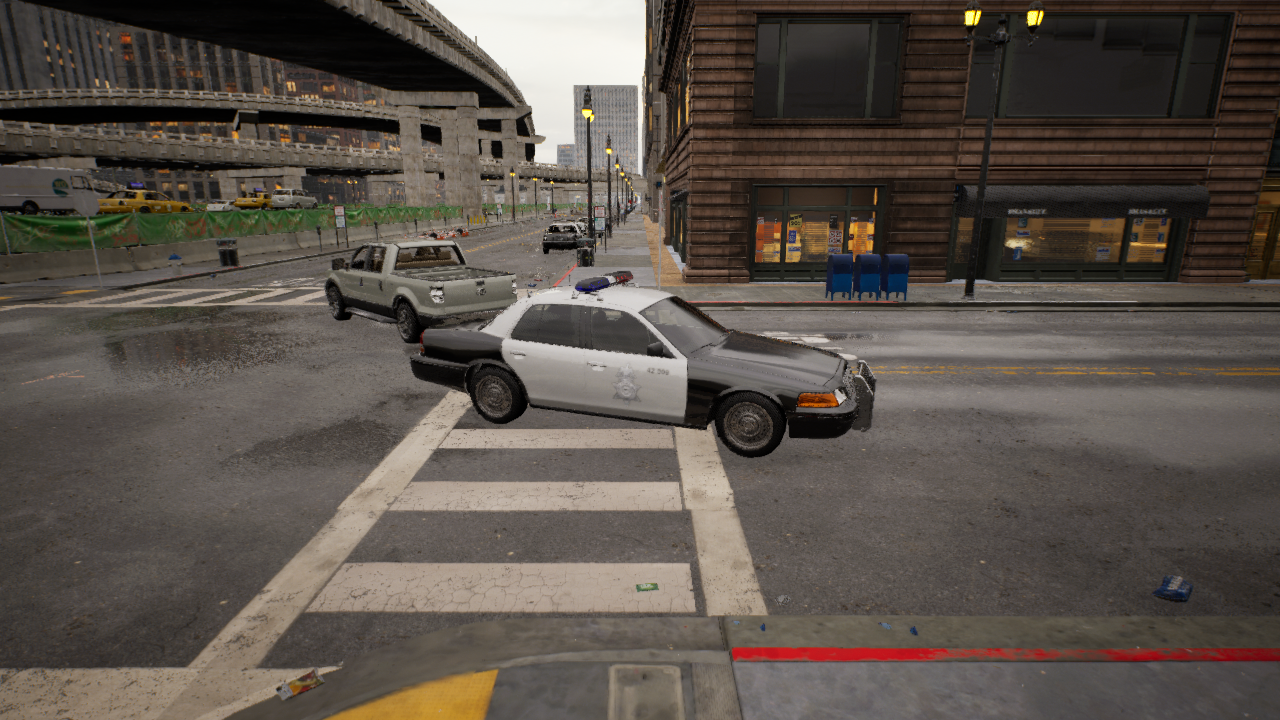
Venue: intersection
Lighting: golden hour
Vehicle rig: sedan